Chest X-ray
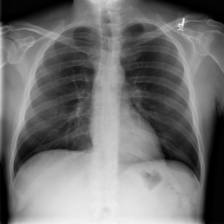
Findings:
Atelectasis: negative
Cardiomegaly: negative
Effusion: negative
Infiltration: negative
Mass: negative
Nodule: negative
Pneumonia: negative
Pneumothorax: negative
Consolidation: negative
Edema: negative
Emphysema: negative
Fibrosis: negative
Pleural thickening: negative
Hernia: negative